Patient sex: M
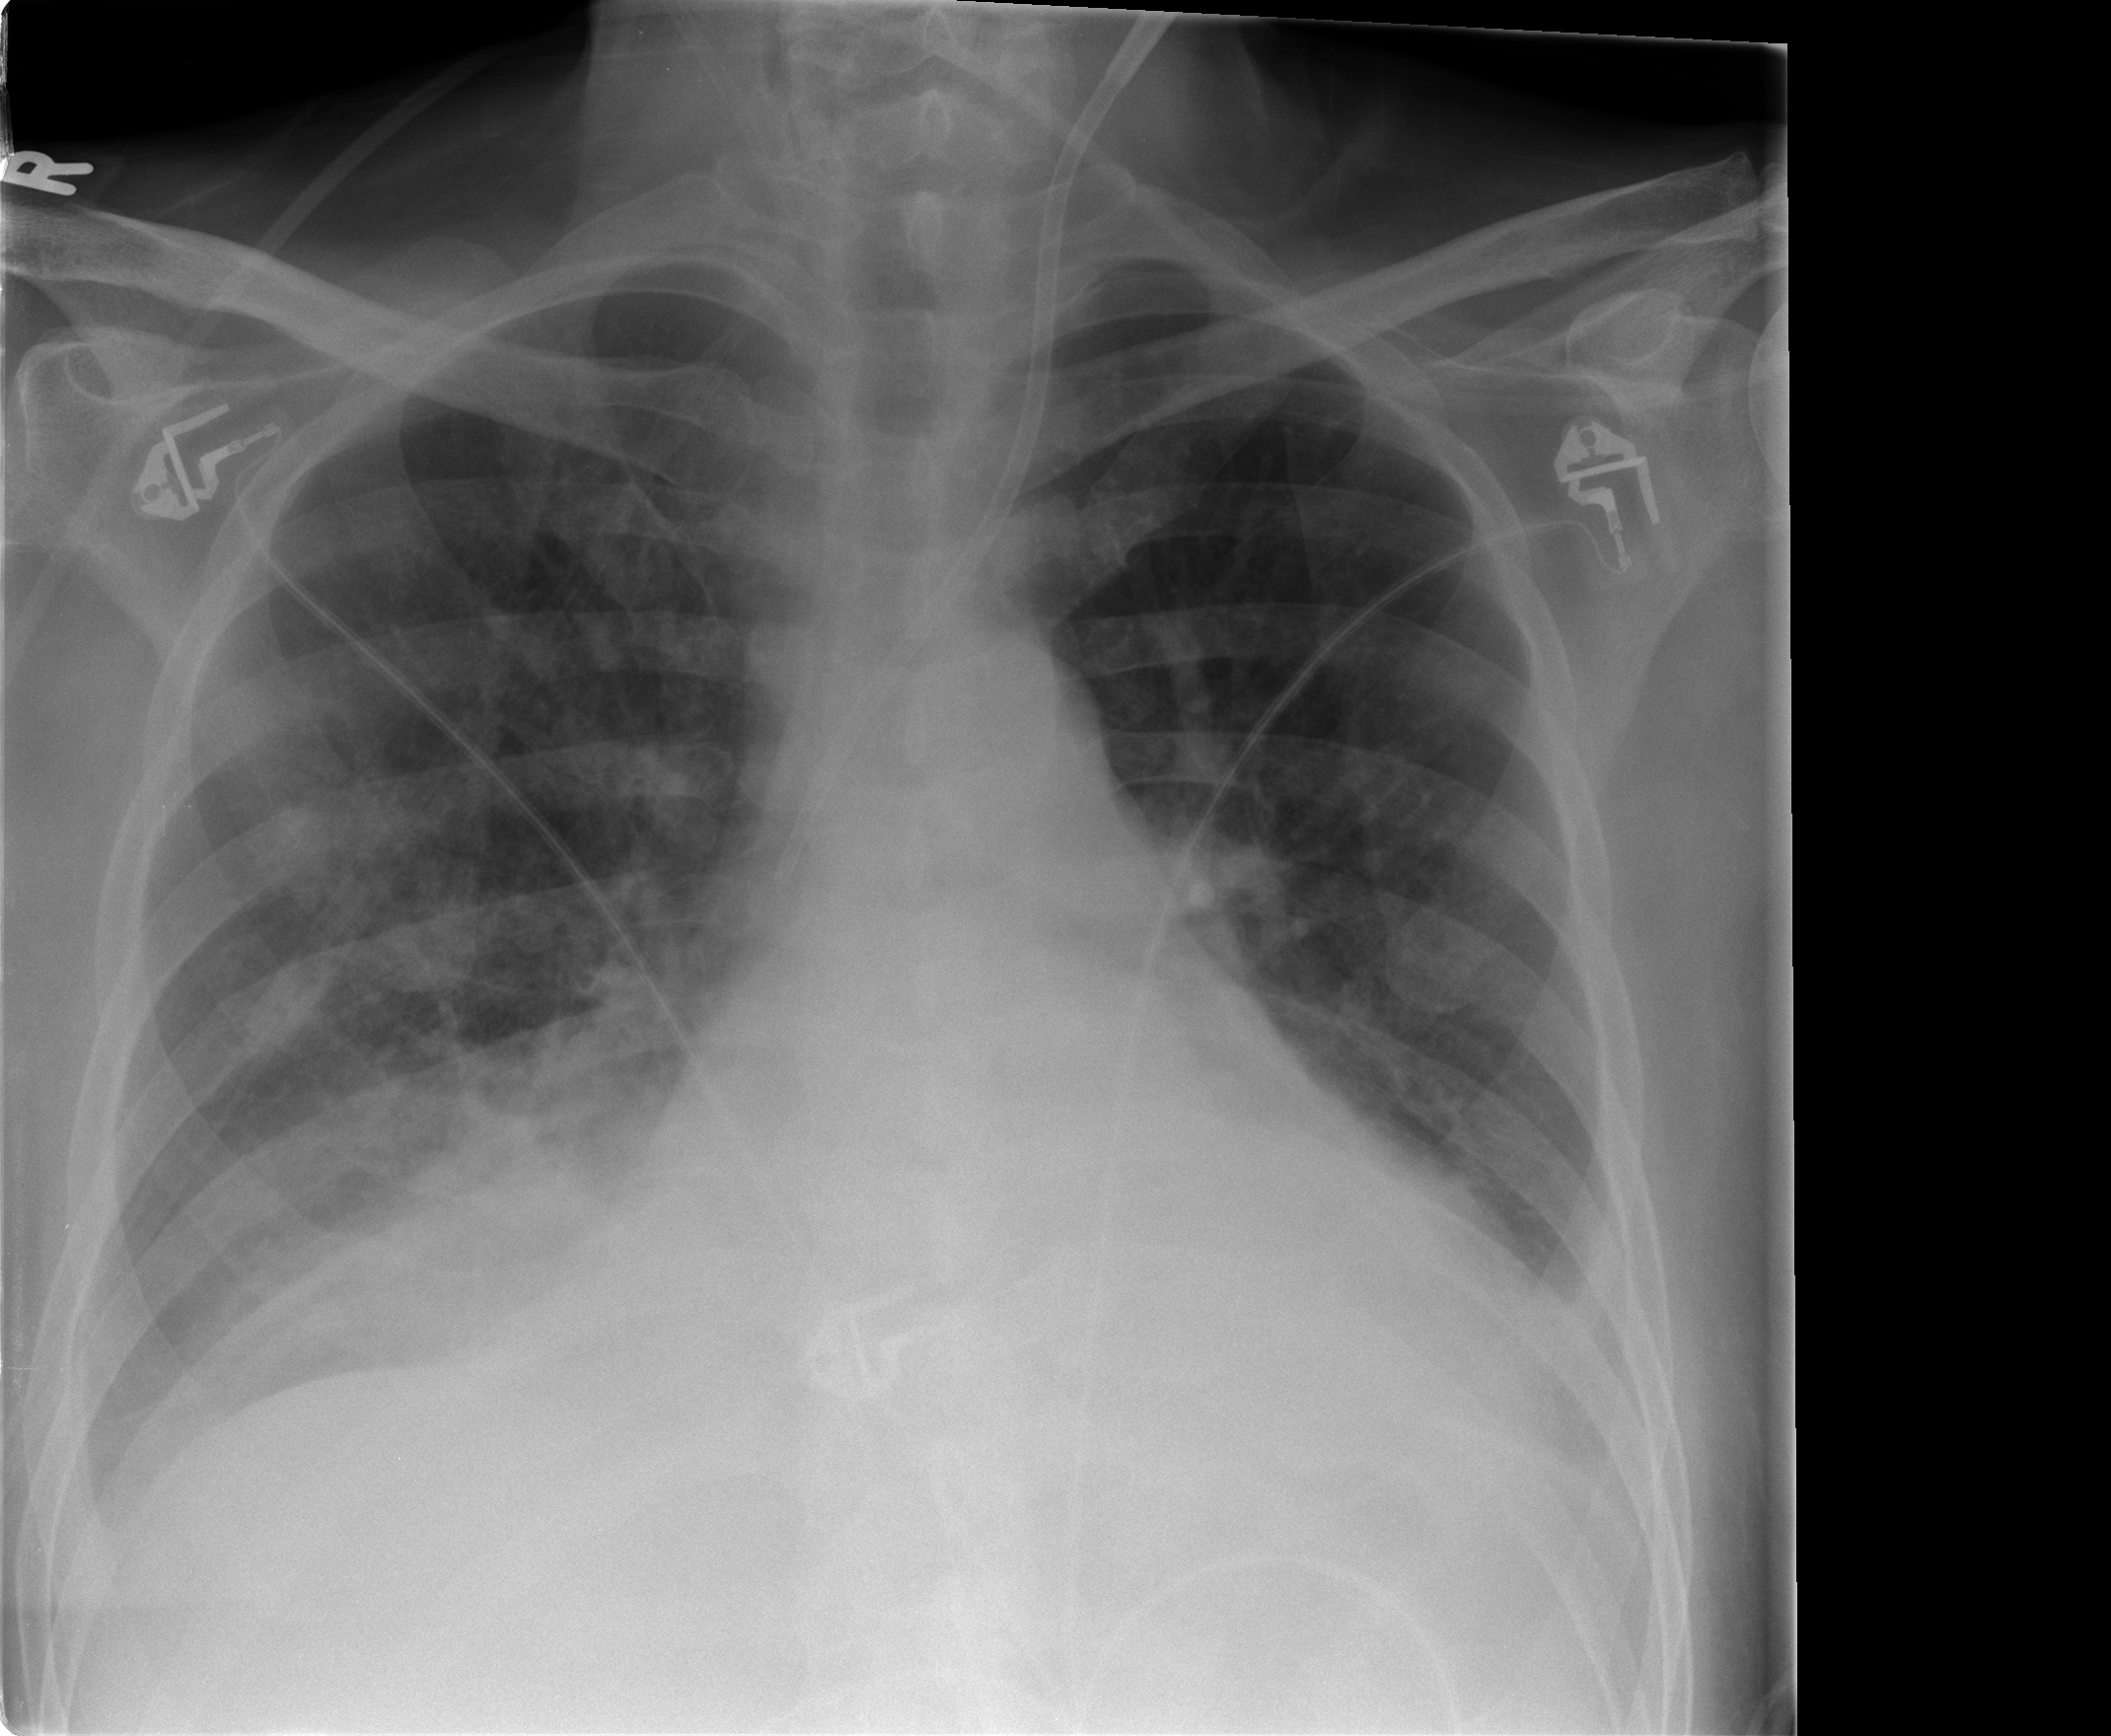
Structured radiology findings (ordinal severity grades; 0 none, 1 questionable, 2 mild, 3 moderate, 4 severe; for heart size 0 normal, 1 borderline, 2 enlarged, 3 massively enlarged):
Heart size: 2
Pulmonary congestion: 1
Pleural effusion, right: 2
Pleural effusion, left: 2
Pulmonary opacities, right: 3
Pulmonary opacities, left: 2
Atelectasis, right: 3
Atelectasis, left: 0